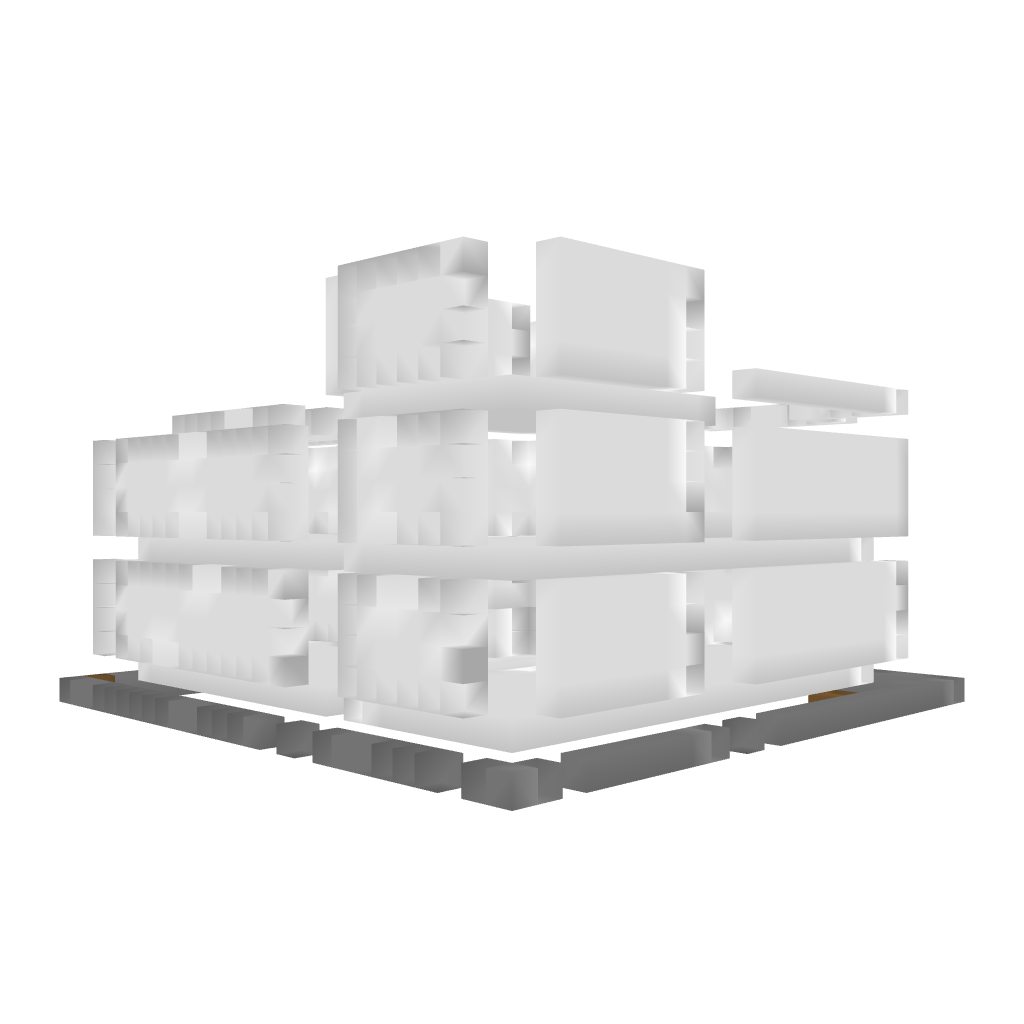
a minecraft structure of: Modern House #3 bad low quality